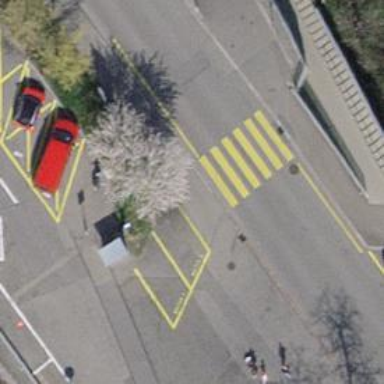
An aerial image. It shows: Kerb barrier.